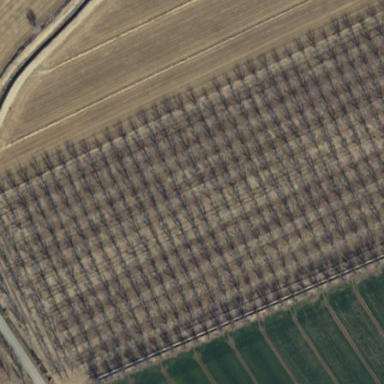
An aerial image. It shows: Orchard.